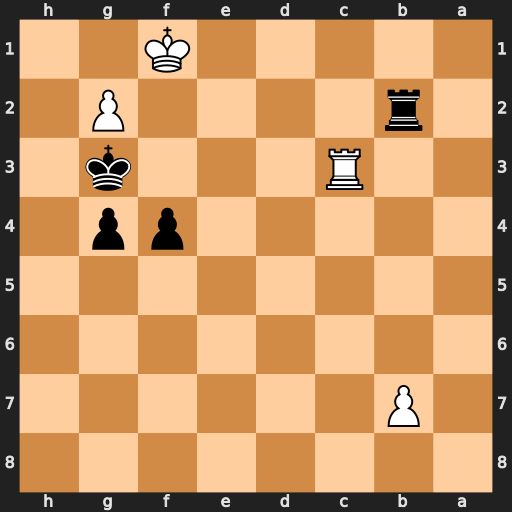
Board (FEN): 8/1P6/8/8/5pp1/2R3k1/1r4P1/5K2
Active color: b
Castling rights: -
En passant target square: -
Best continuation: f3 gxf3 gxf3 b8=Q+ Rxb8